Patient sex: M
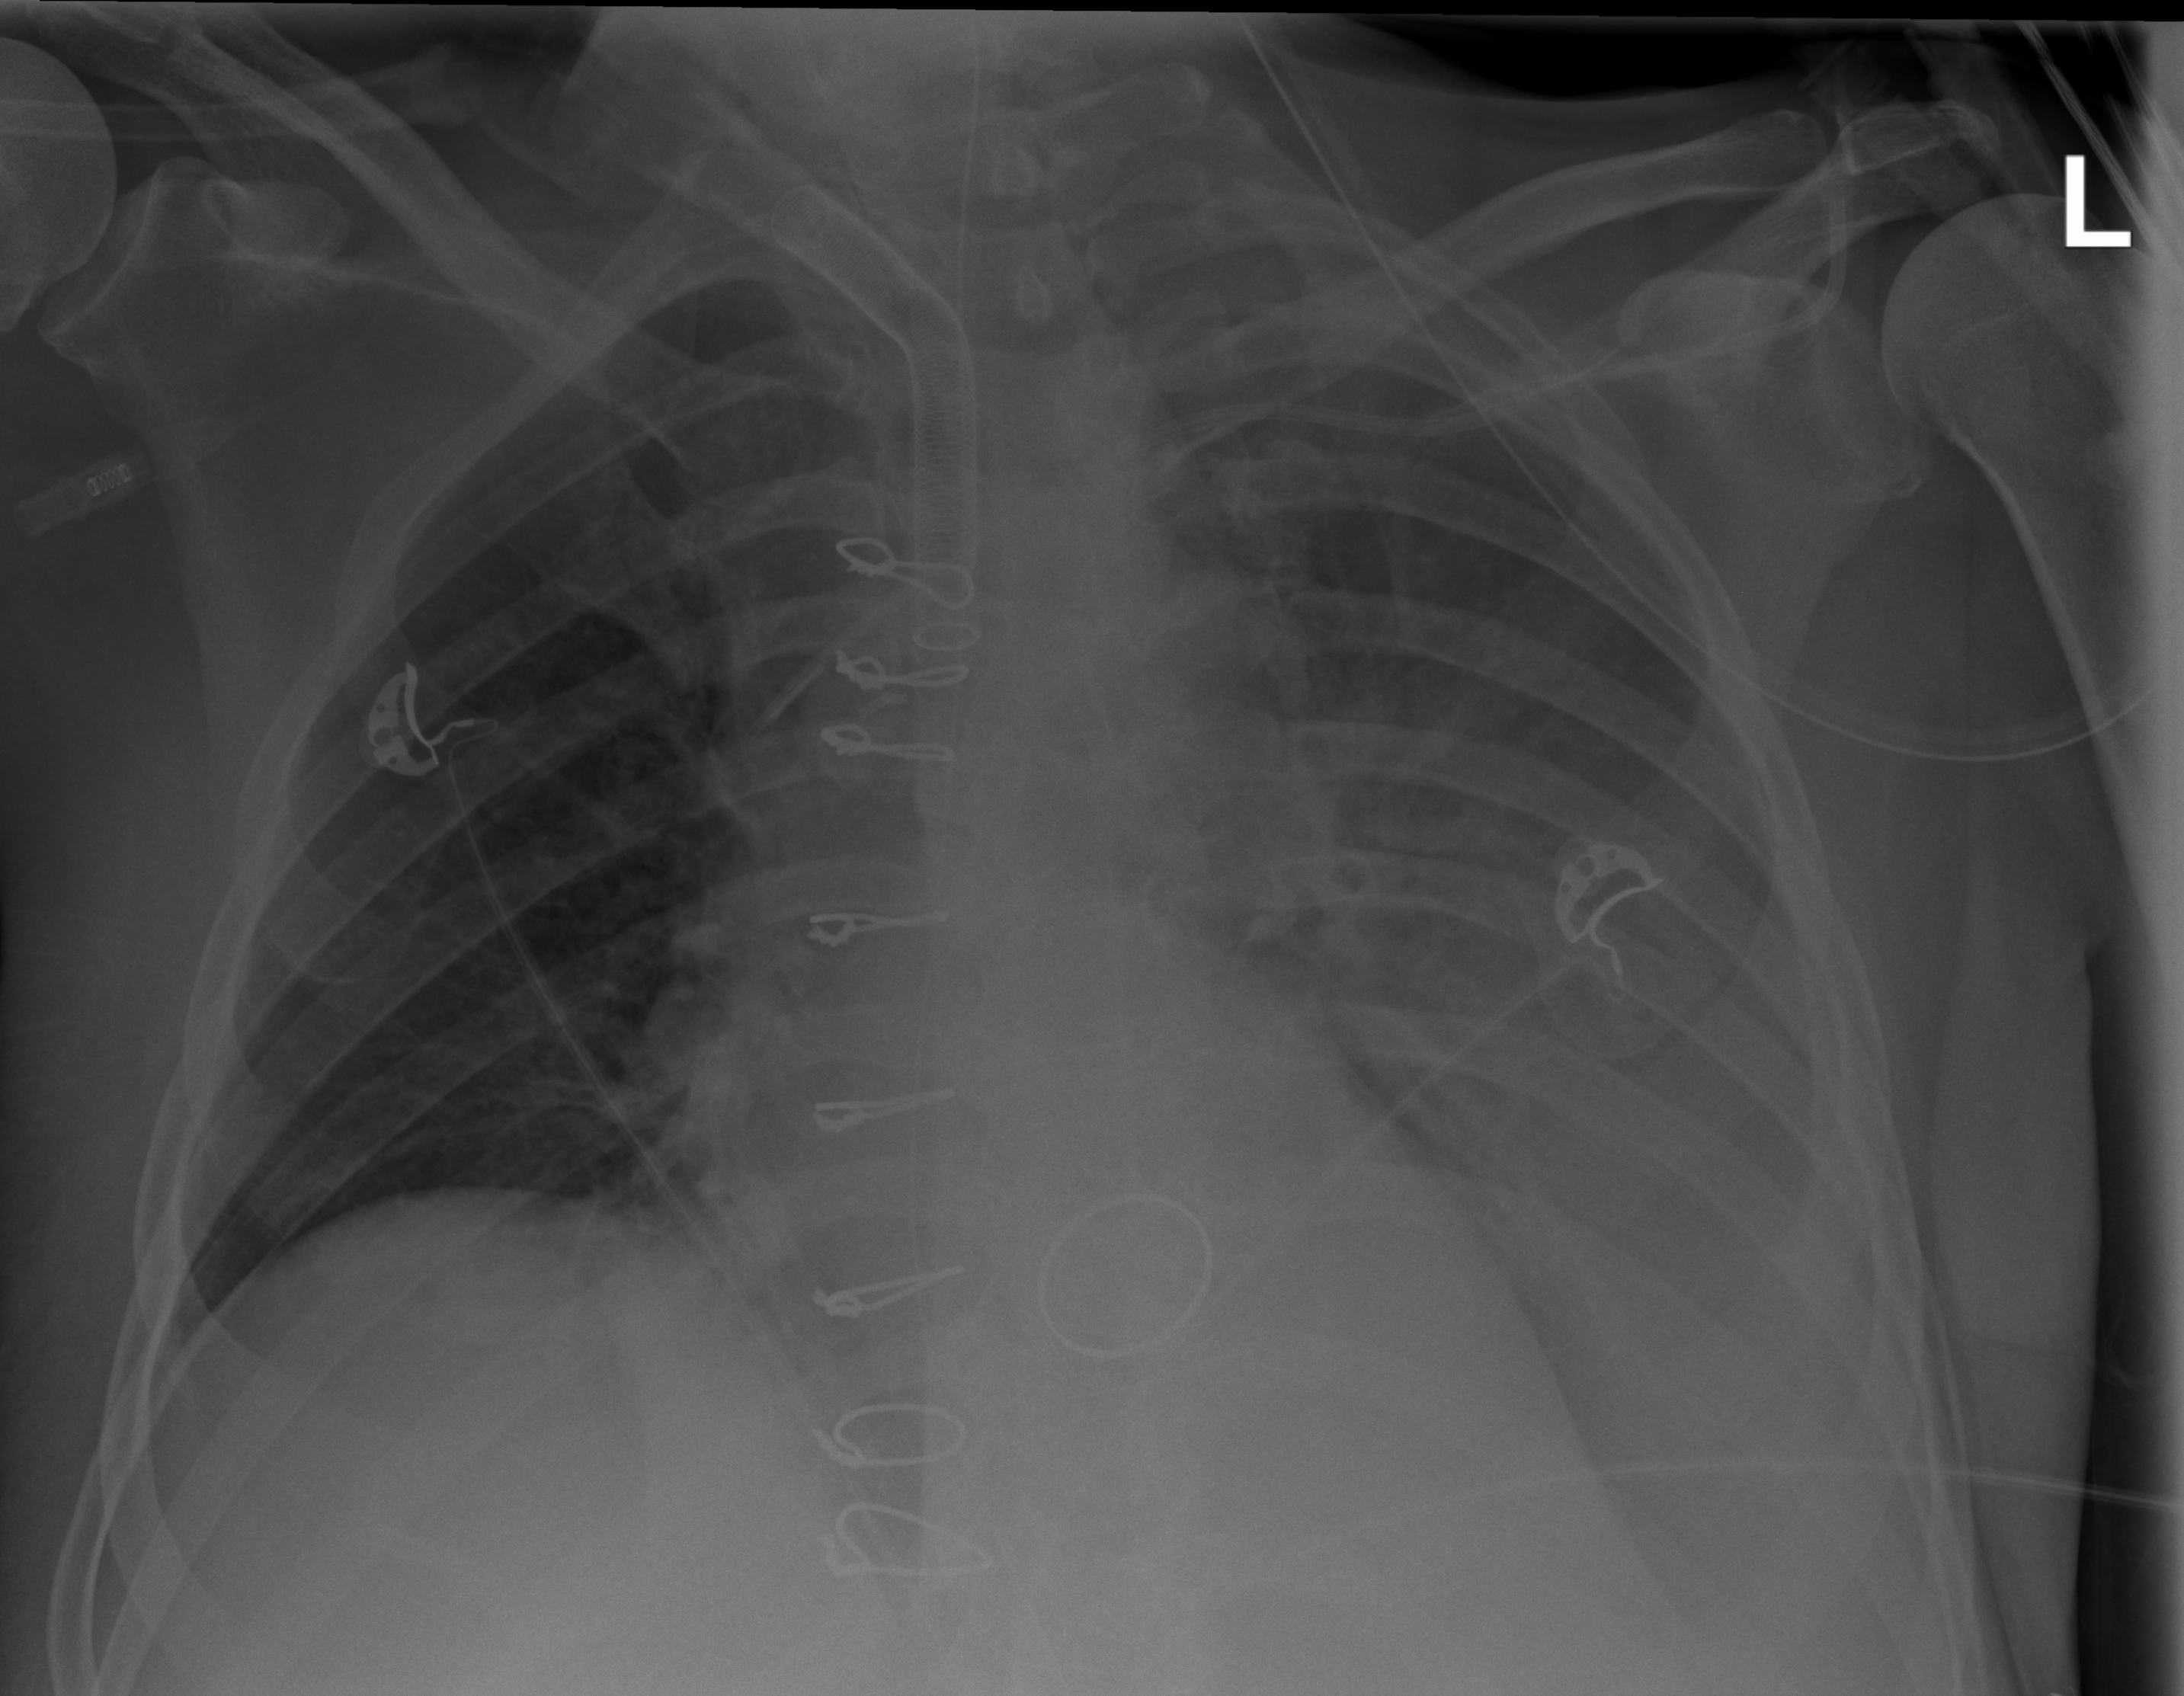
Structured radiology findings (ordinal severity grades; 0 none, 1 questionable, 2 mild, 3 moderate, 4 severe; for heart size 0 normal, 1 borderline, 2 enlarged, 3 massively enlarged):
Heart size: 1
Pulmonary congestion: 0
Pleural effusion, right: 0
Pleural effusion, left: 3
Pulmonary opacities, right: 0
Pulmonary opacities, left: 0
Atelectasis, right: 0
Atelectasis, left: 2